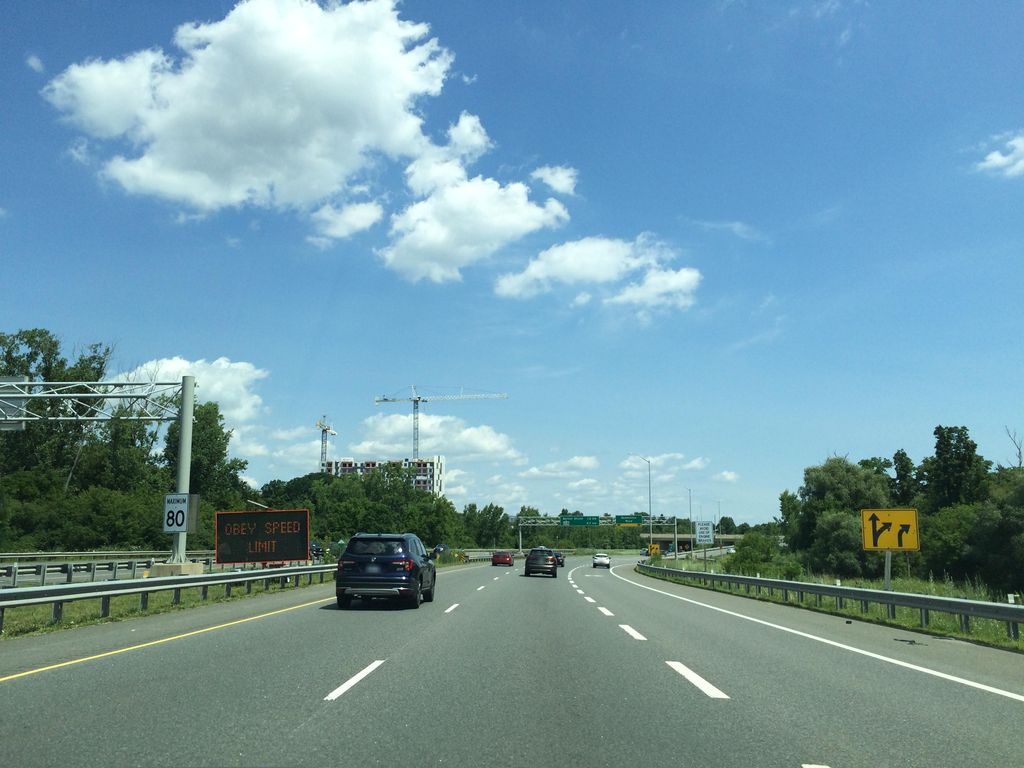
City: hamilton